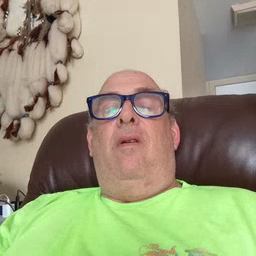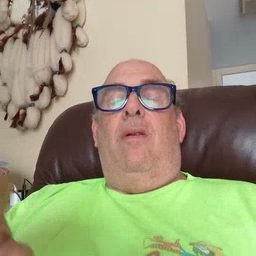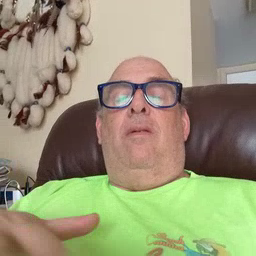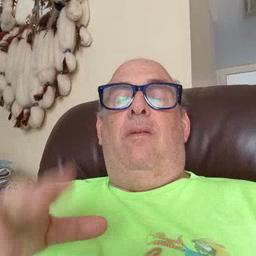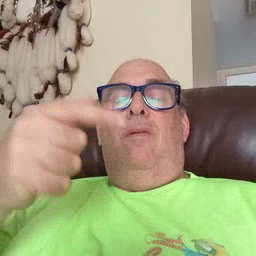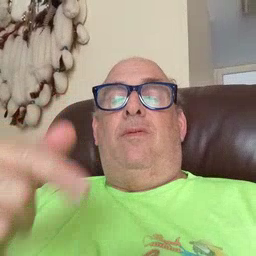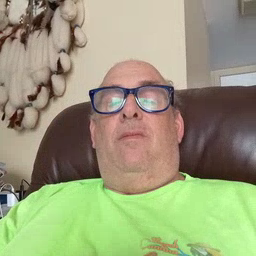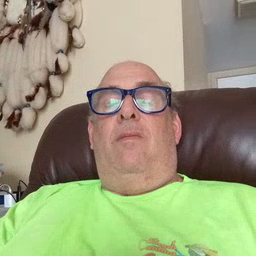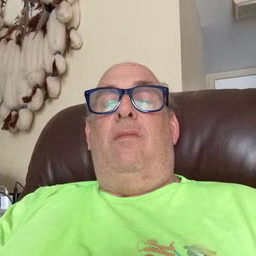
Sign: dog